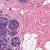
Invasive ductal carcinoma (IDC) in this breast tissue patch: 0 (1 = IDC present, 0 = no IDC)